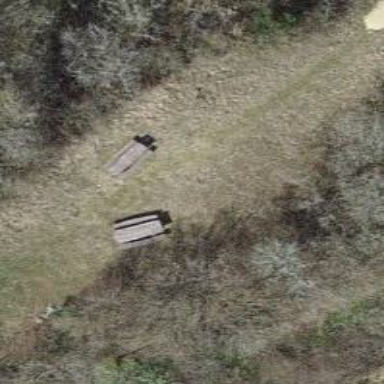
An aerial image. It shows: Picnic table located in leisure land area.